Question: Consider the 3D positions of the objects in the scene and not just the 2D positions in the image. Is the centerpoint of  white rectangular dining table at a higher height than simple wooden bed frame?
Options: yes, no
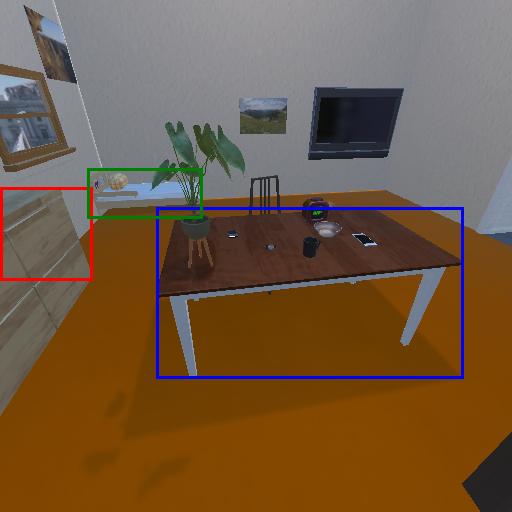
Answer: yes